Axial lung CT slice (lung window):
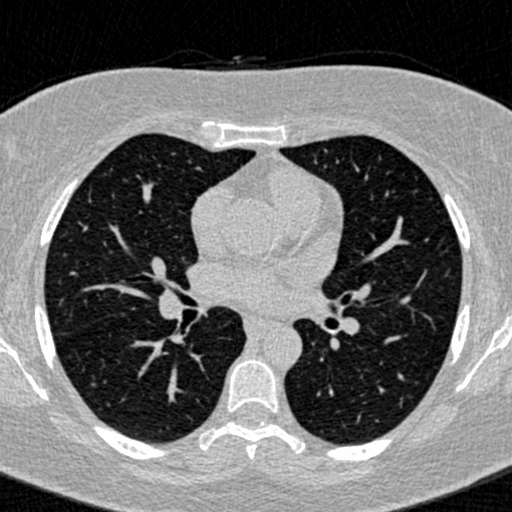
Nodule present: no